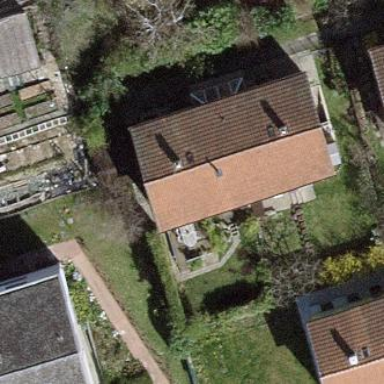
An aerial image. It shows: Terrace building.